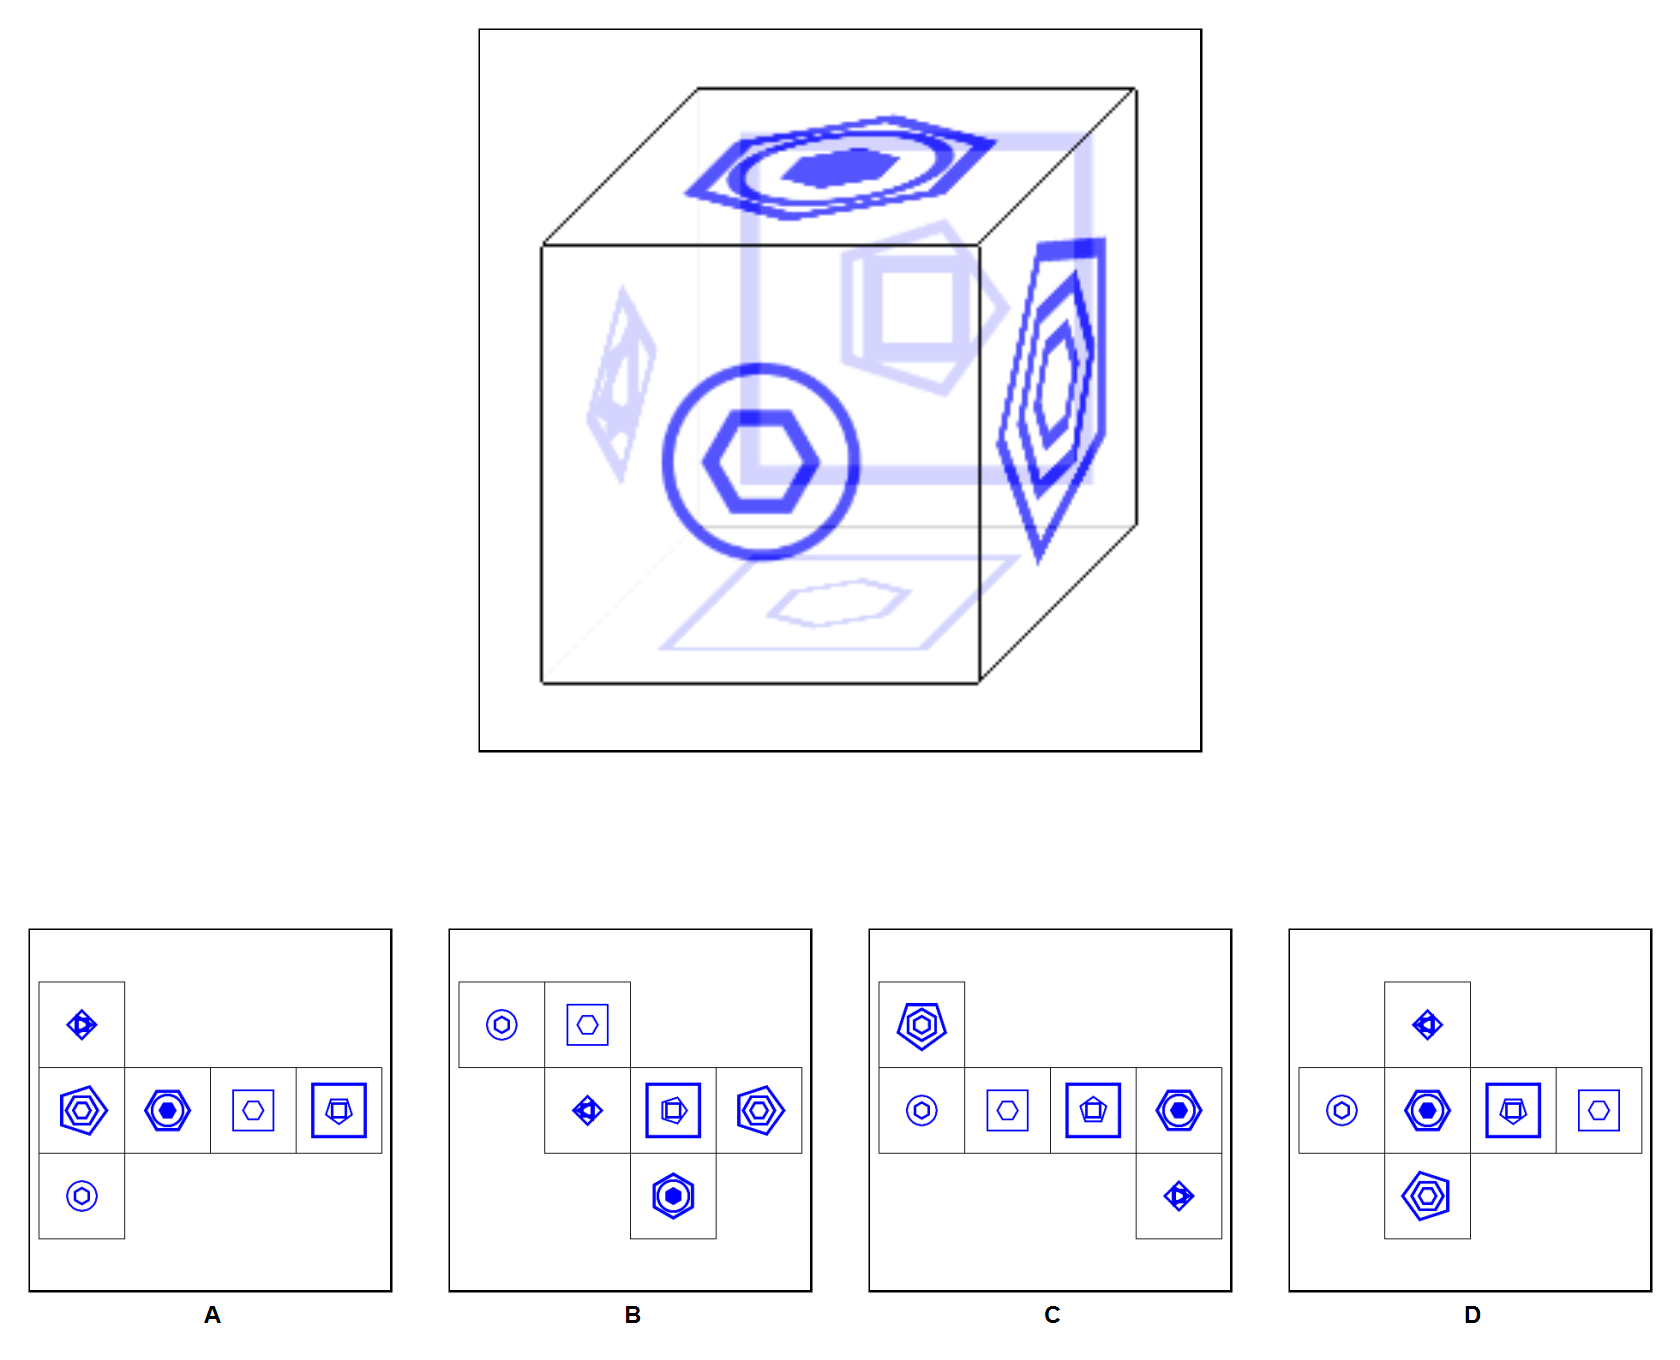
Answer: A